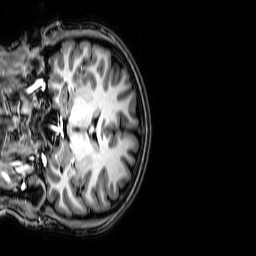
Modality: T1w
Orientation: coronal
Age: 24
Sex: female